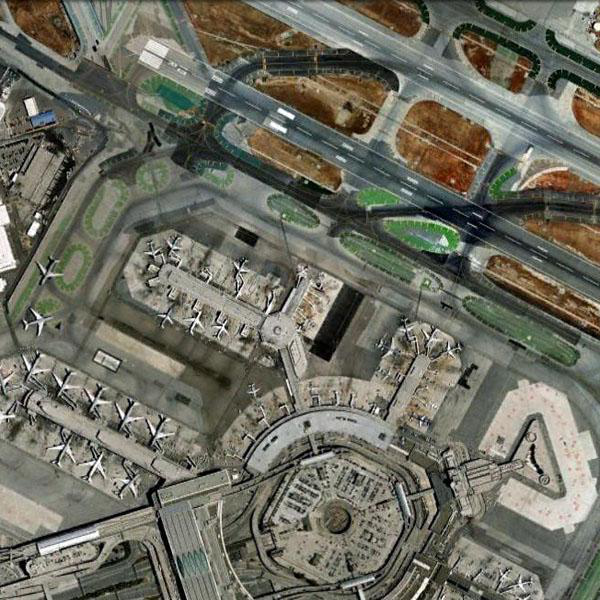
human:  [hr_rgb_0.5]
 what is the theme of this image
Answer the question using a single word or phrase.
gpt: airport